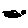
Label: cloud